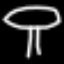
Label: mushroom